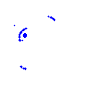
Particle: electron